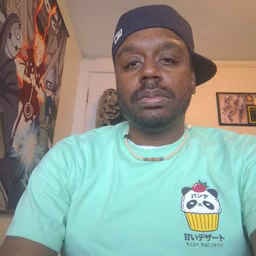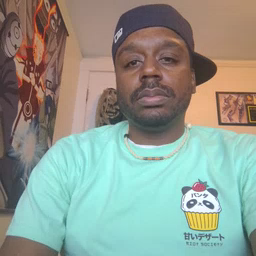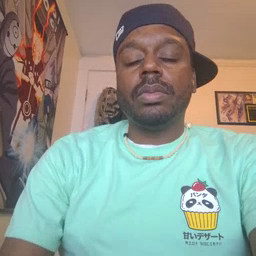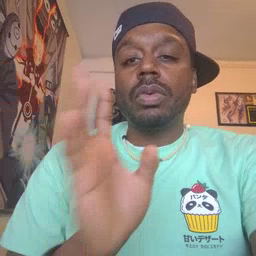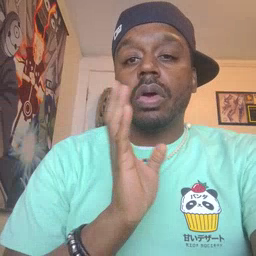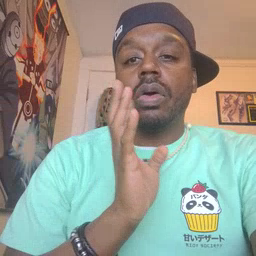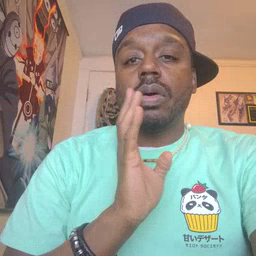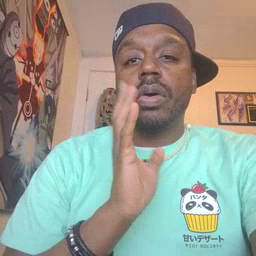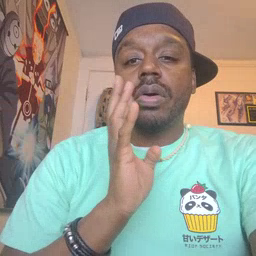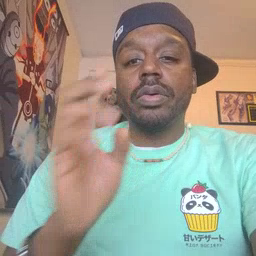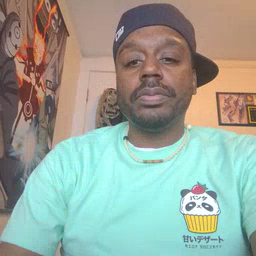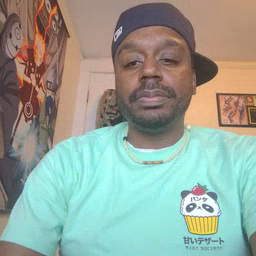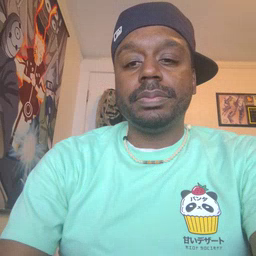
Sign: talk